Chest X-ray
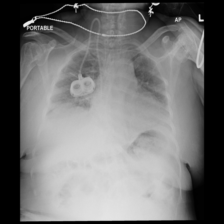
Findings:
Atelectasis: negative
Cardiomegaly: negative
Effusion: negative
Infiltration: negative
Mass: negative
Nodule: positive
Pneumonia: negative
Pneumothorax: negative
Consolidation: negative
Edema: negative
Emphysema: negative
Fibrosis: negative
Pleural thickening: negative
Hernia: negative